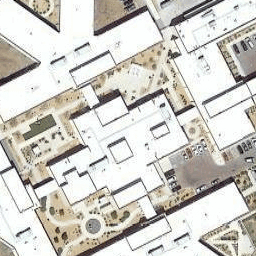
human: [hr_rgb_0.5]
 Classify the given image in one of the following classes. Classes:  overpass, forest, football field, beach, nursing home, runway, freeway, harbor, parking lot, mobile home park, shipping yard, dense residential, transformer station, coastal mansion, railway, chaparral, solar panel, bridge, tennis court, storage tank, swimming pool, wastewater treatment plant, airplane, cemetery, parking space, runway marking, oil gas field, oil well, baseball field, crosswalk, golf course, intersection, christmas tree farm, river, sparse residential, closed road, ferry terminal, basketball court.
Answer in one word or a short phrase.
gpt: nursing home